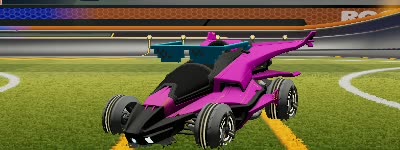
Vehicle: aftershock